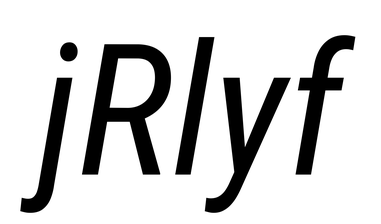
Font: Roboto-Italic_Condensed_Italic